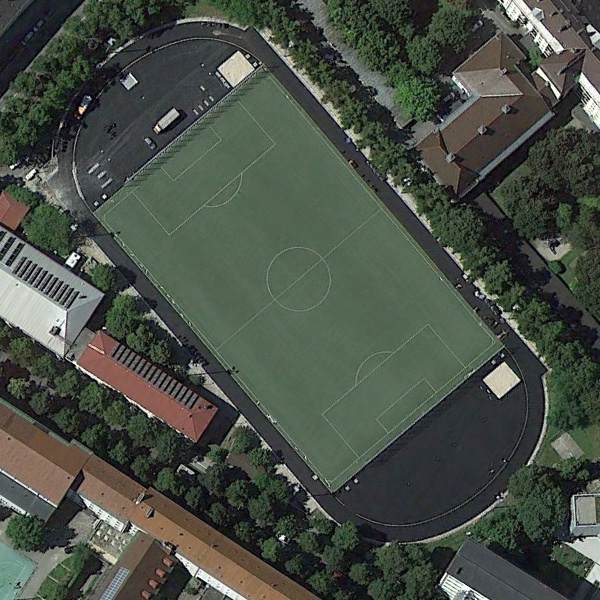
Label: Playground